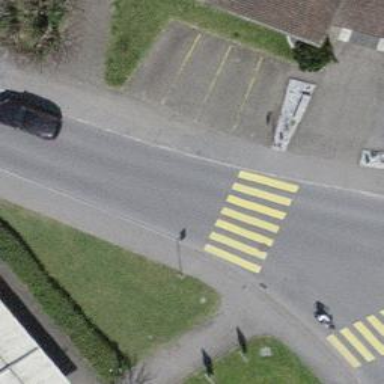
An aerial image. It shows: Uncontrolled zebra crossing with zebra markings.